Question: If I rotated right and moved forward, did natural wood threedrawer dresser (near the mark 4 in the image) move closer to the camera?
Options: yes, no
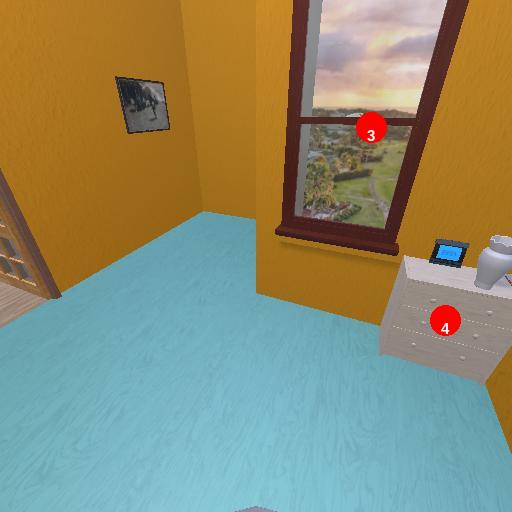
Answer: yes